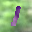
Label: 1